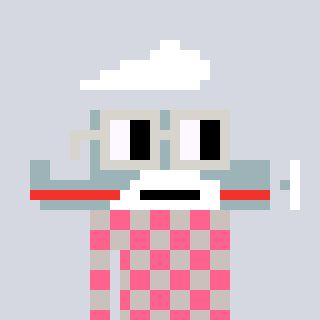
a pixel art character with square light gray glasses, a plane-shaped head and a foggrey-colored body on a cool background